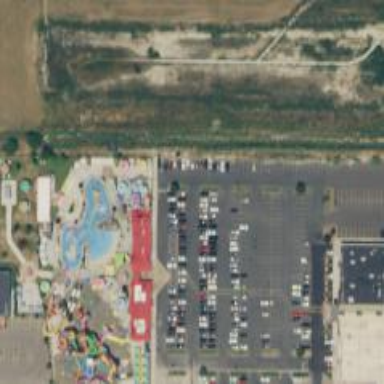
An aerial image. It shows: Water slide attraction.